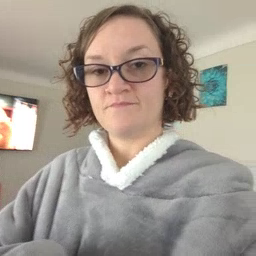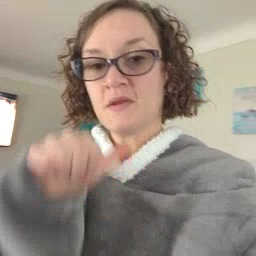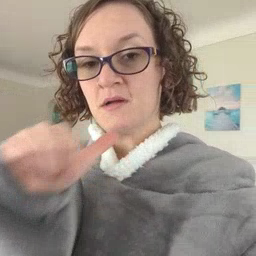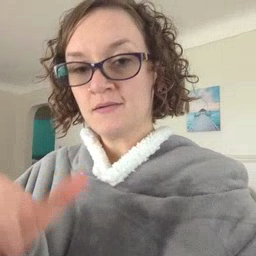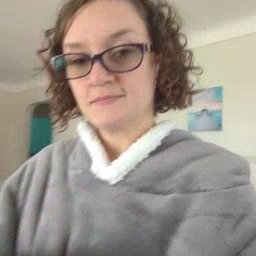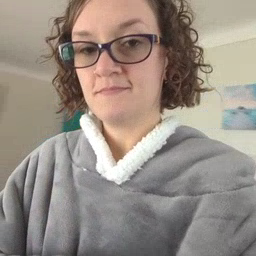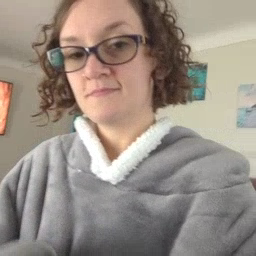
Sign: not